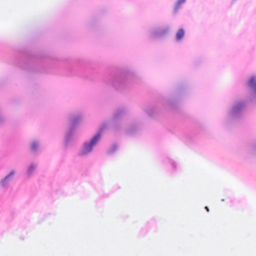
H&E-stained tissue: Breast